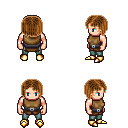
a pixel art fantasy rpg character, male body template, human, light skin, leather chest armor, teal pants, brown pageboy hairstyle, gold boots, four views (front, back, left, right), 2x2 character sprite sheet, small pixel art, hard edges, no anti-aliasing